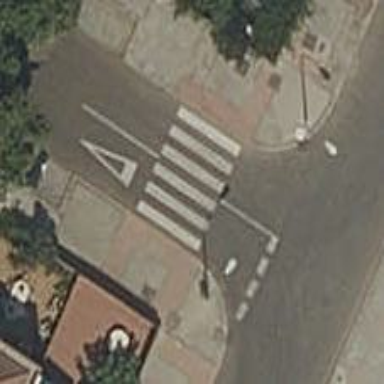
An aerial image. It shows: Zebra crossing on the road.